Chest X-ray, PA view. Patient: 46 years old, sex M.
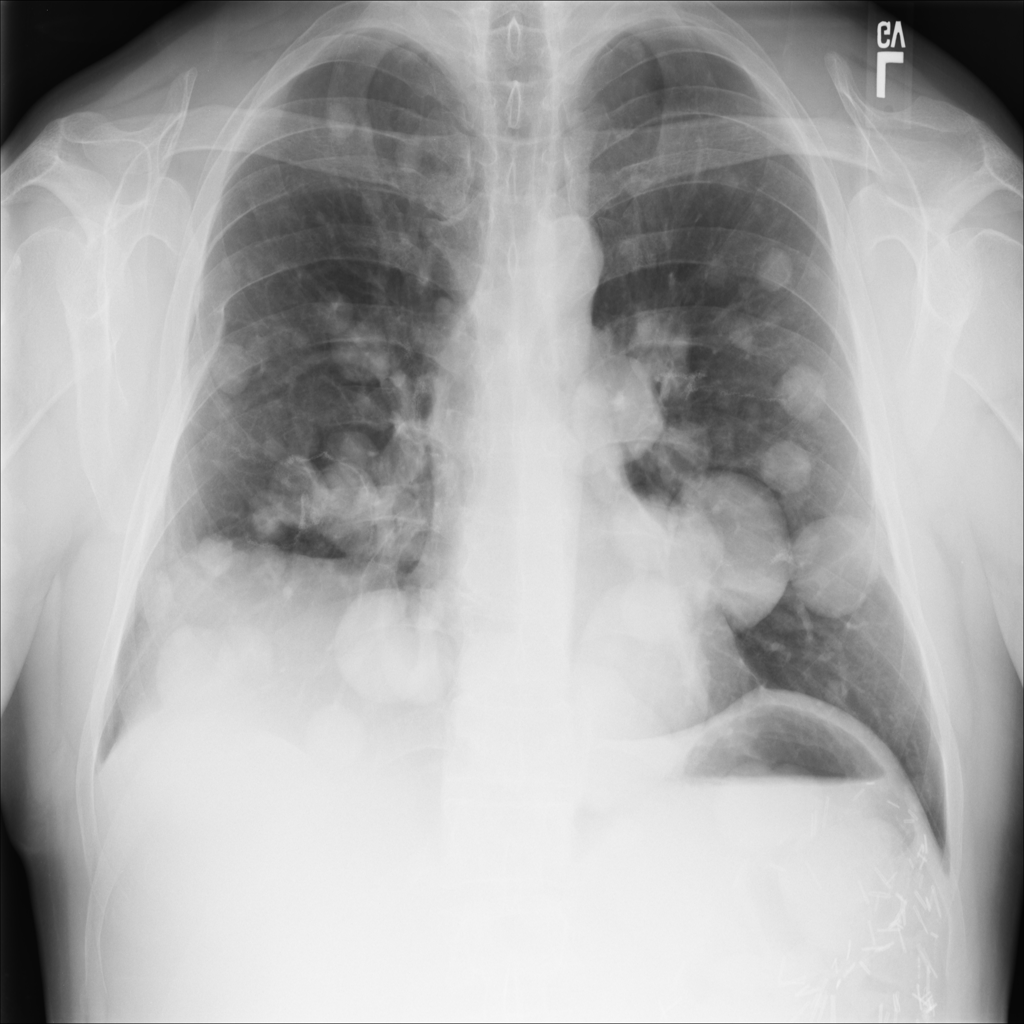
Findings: Mass